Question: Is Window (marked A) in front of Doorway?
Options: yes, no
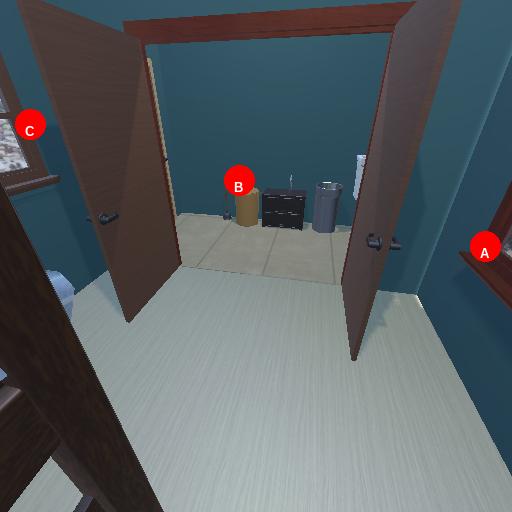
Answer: yes